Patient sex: F
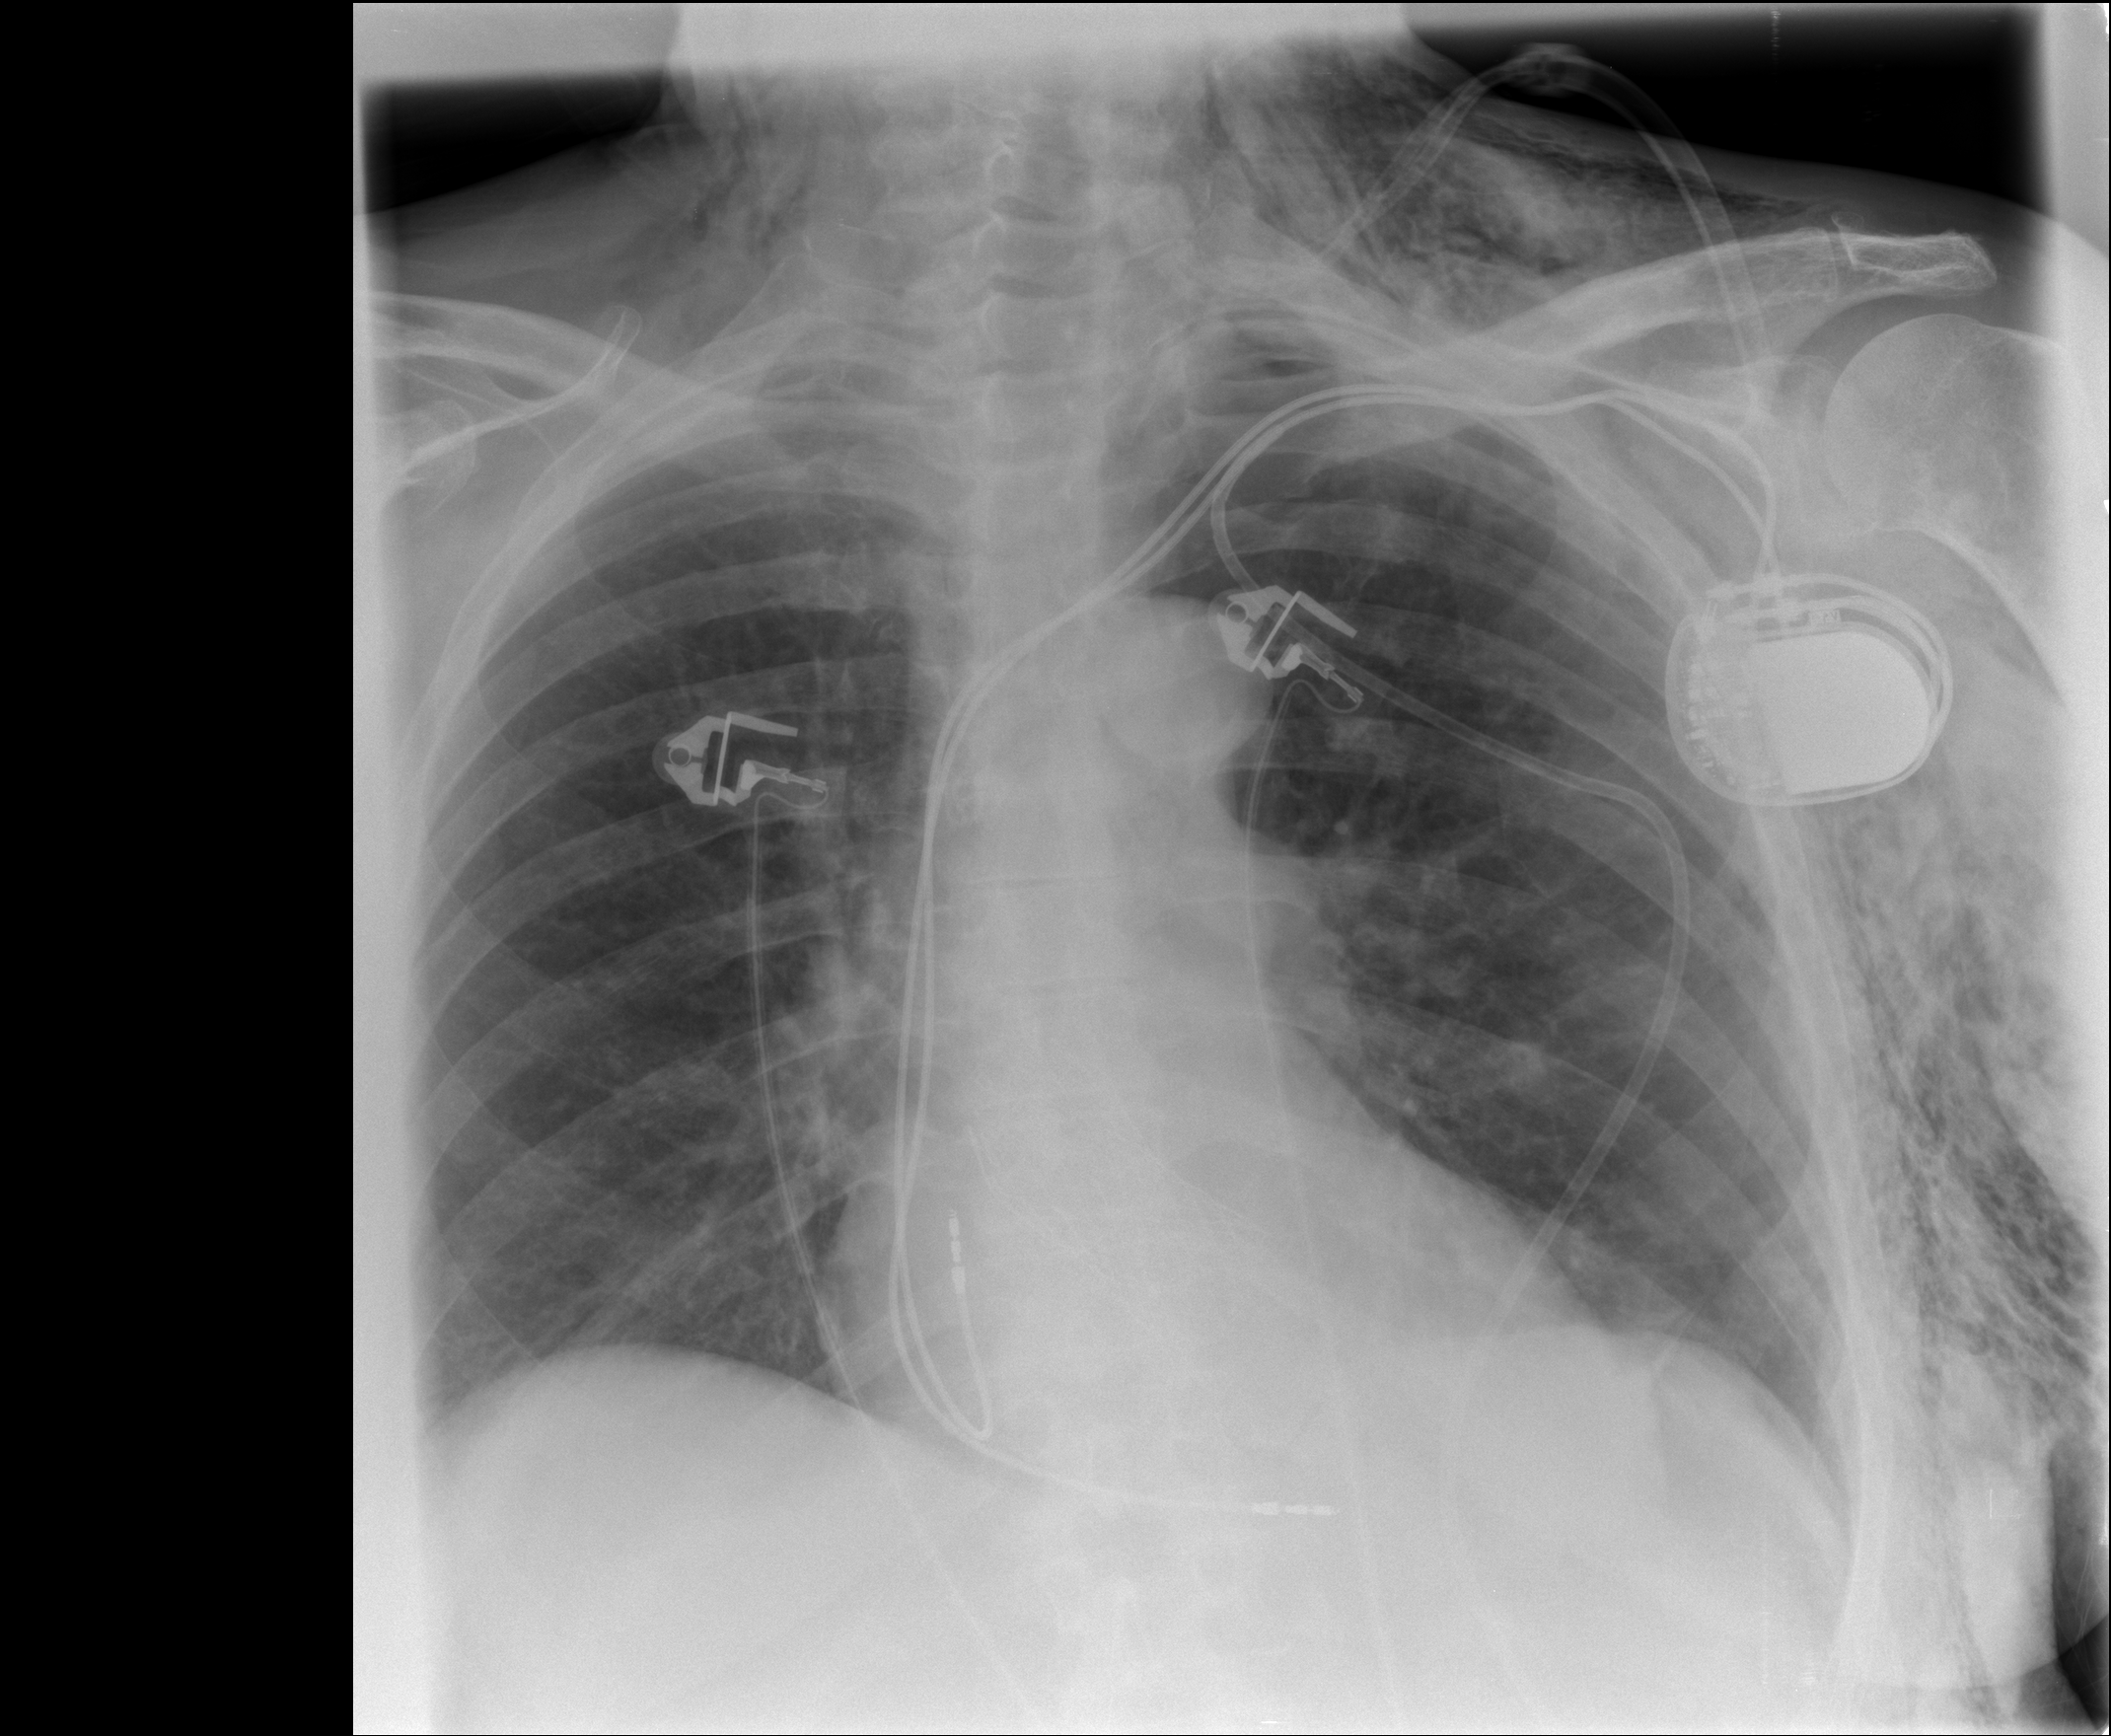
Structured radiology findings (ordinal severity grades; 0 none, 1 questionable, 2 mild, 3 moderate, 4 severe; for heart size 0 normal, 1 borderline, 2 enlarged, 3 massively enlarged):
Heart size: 0
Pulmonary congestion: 0
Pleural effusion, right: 0
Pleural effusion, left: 1
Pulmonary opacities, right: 0
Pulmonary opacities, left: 0
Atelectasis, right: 0
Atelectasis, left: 2